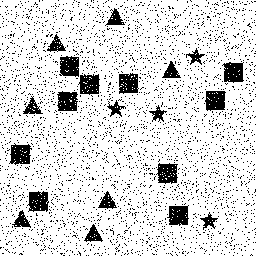
Squares: 10
Triangles: 7
Stars: 4
Total shapes: 21